Question: My console app looks like that.
'''
#include "stdafx.h"
#include <iostream>
#include <cmath>
using namespace std;
int _tmain(int argc, _TCHAR* argv[])
{
int a, b;
cin>>a>>b;
cout<<"% "<<a%b<<endl<<"fmod "<<fmod(a,b)<<endl;
system("pause");
return 0;
}
'''
I'm newbie to C++ and I got 2 questions:
1. Writing this application on VS. Why do I need to include "stdafx.h"? Is there any requirement? What is this?
2. Is there any difference between fmod and % ? Getting exactly same results for them:

Thx in advance..
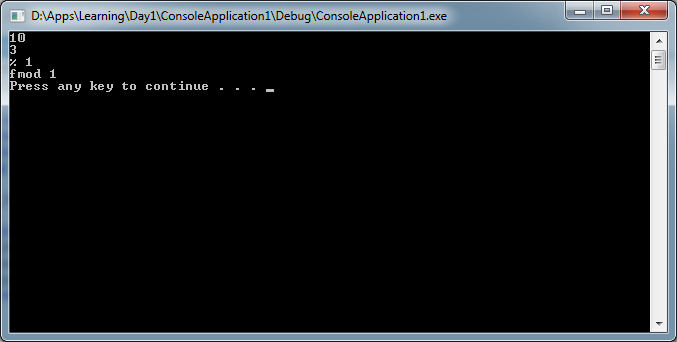
Answer: > Writing this application on VS. Why do I need to include "stdafx.h"? Is there any requirement? What is this?
Because the default project setting says you need precompiled header (See <URL>.
You can disable this manually. Select as shown in the image below:

---
> Is there any difference between fmod and % ? Getting exactly same results for them:
Yes. '%' cannot operate on floating-pointer numbers, while 'fmod' can. 'f' in <URL> indicates floating-point.
Try this:
'''
float a, b;
std::cin>>a>>b;
std::cout << (a%b) << std::endl; //it will give compilation error.
'''